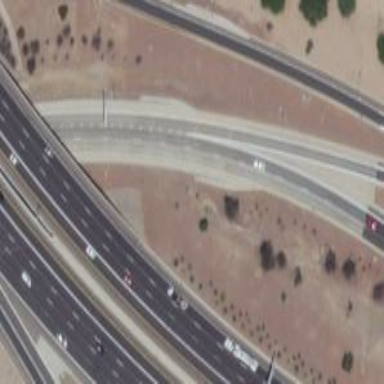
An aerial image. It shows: Motorway link.